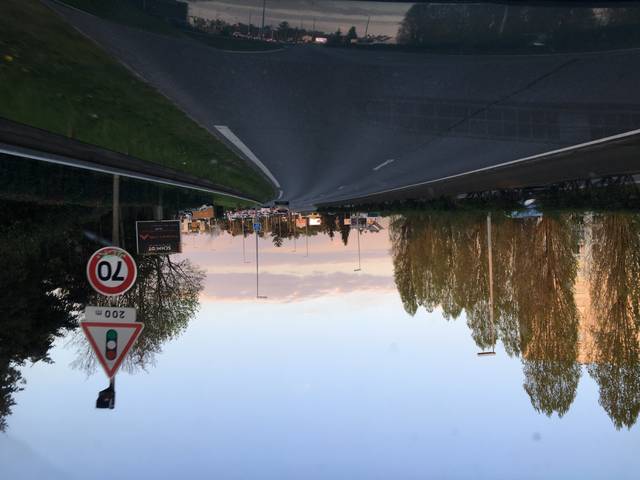
Region: France
Coordinates: 47.881, 1.906